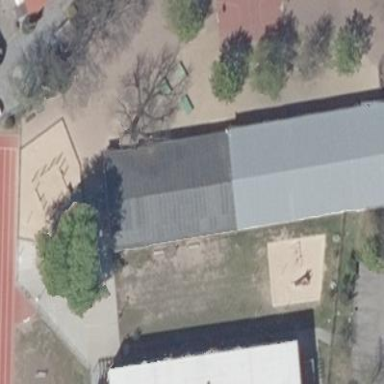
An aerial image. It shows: School building.